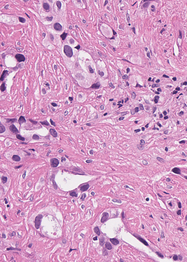
Tumor epithelial tissue: yes
Tumor-associated stroma tissue: yes
Normal tissue: no